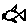
Label: fish